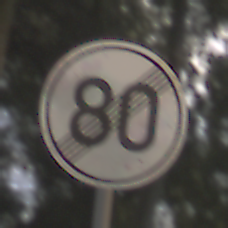
Verkehrszeichen: EndeGeschwindigkeit80
Umgebung: Outdoor, Nature
Tageszeit: MorningAfternoon
Wetter: Clear
Licht: Natural
Jahreszeit: NotSpecified
Kontrast: HighContrast